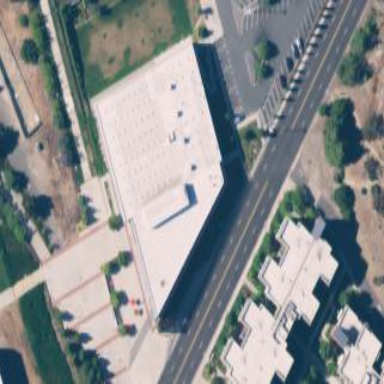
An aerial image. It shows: Building used as fitness center.